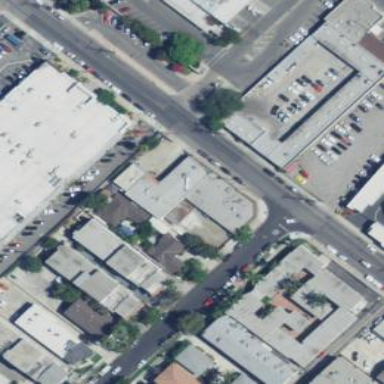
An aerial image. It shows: Commercial building.